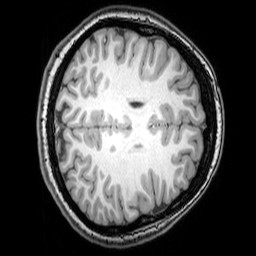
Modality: T1w
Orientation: axial
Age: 22
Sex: female
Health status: healthy
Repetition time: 0.081 s
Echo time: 0.037 s